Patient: sex M, age 70
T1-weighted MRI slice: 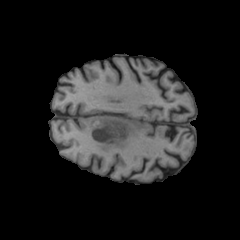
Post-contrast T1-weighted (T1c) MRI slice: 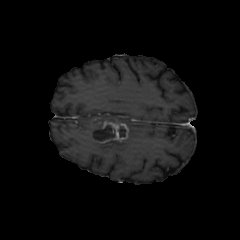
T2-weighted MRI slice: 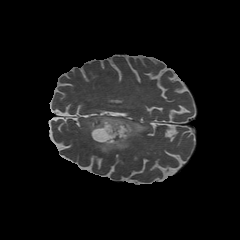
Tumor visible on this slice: yes
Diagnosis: Glioblastoma, IDH-wildtype
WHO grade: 4